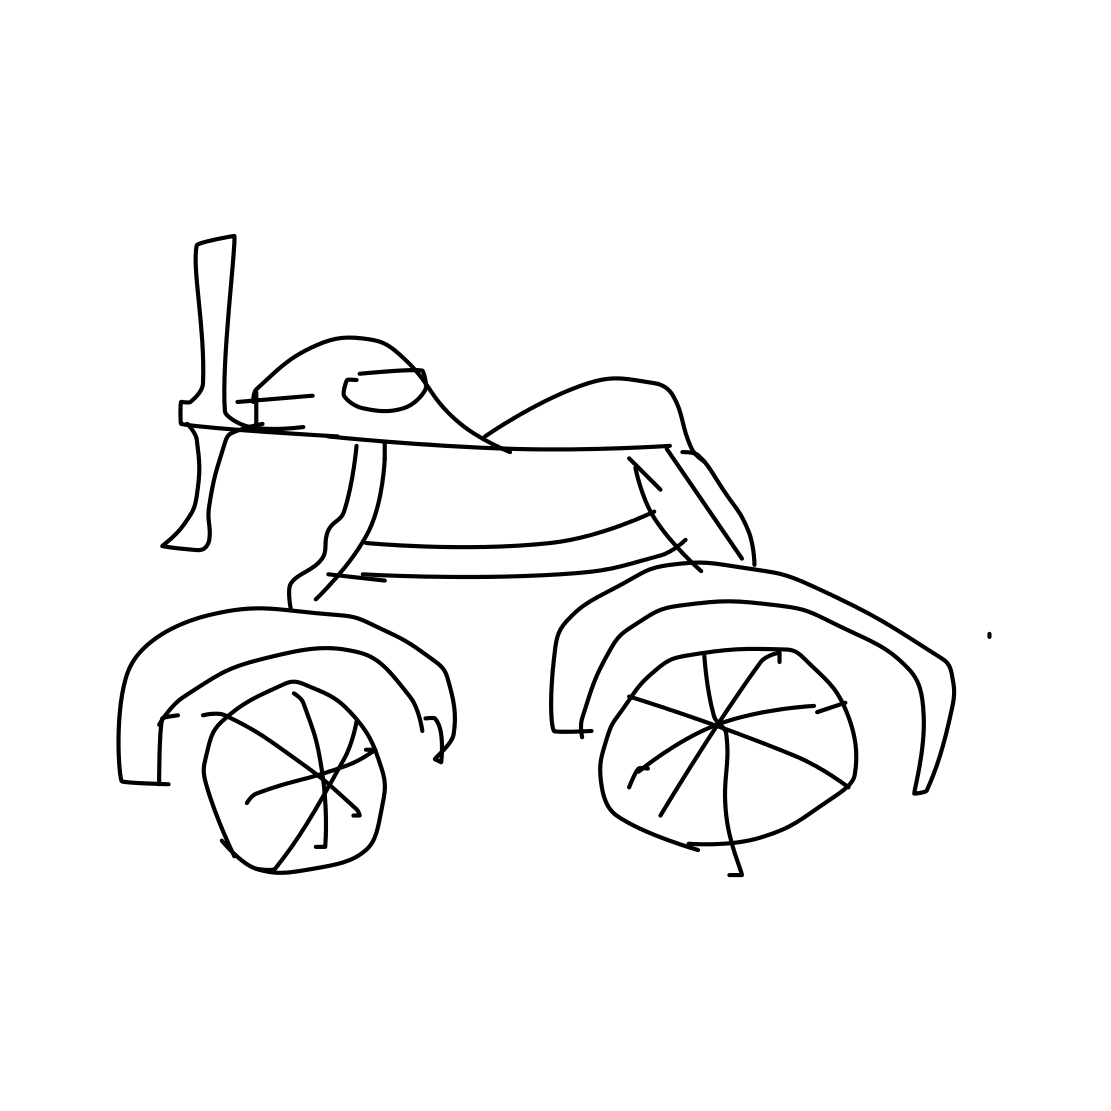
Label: motorbike